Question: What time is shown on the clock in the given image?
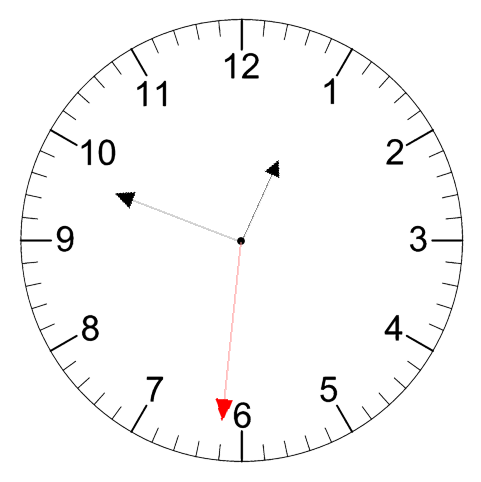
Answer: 12:48:31